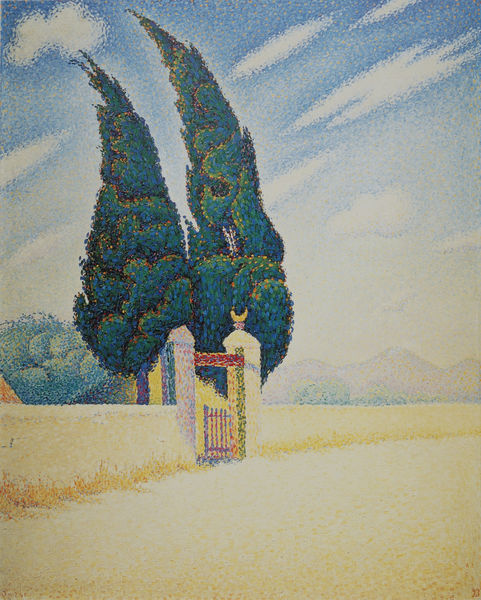
Titel: Les deux Cyrès. Opus 241 (mistral), Die zwei Zypressen. Opus 241
Künstler: Paul Signac
Standort: Otterlo
Institution: Kröller-Müller Museum
Schlagwörter: baum, blau, himmel, laub, wolken, bäume, gelb, grün, impressionismus, landschaft, sand, braun, hell, hintergrund, strasse, säulen, tür, weiss, dach, haus, park, rot, weg, zaun, hochformat, wand, öl, feld, ferne, hügel, wind, büsche, gatter, gebüsch, gitter, figur, gebeugt, wald, garten, zypressen, sommer, divisionismus, italien, süden, zwei, pointilismus, berge, gebirge, gipfel, mauer, allee, dunst, nebel, latten, türe, südfrankreich, sturm, tor, pfosten, punkte, eingang, mond, zypresse, scheibe, halbmond, mondsichel, sichel, gebogen, tupfen, leinwand, friedhof, portal, hauseingang, pforte, mauern, unkraut, seurat, grundstück, signac, himel, hahn, baumwipfel, schief, islam, gartenmauer, milchglas, pointillismus, paul signac, wlken, george seurat, pointelismus, georges seurst, straßenrand, wetterhahn, sichelmond, pünkte, pünke